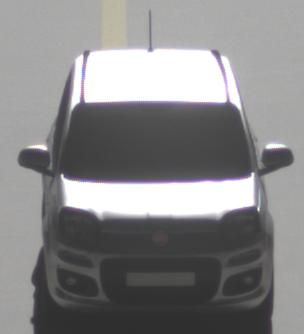
Make: Fiat
Model: Panda 1.2 8V
Detailed model: Panda (312)
Model produced from: 2013/02
Model produced until: 2013/12
Doors: 5
Color: white
Road condition: dry road
Daytime: morning or afternoon
Contrast: high contrast